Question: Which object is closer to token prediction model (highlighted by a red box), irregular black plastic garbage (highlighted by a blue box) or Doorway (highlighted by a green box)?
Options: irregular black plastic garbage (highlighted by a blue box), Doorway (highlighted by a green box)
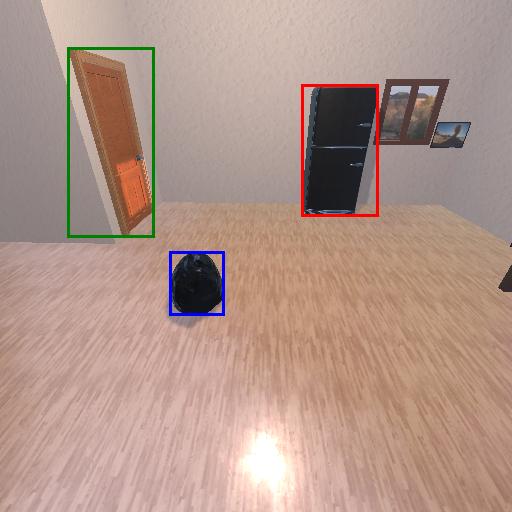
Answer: irregular black plastic garbage (highlighted by a blue box)